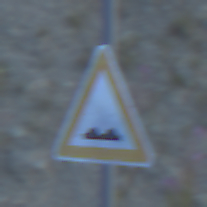
Verkehrszeichen: UnebeneFahrbahn
Umgebung: Outdoor, RoadRail
Tageszeit: SunriseSunset
Wetter: Clear
Licht: Natural
Jahreszeit: NotSpecified
Kontrast: LowContrast